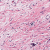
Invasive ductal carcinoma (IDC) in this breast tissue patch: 0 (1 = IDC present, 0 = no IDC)